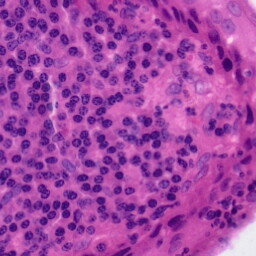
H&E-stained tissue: Tonsil